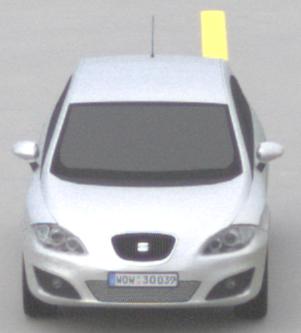
Make: SEAT
Model: Leon 1.4
Detailed model: Leon (1P)
Model produced from: 2009/04
Model produced until: 2010/08
Doors: 5
Color: white
Road condition: dry road
Daytime: midday
Contrast: low contrast